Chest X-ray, PA view. Patient: 50 years old, sex F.
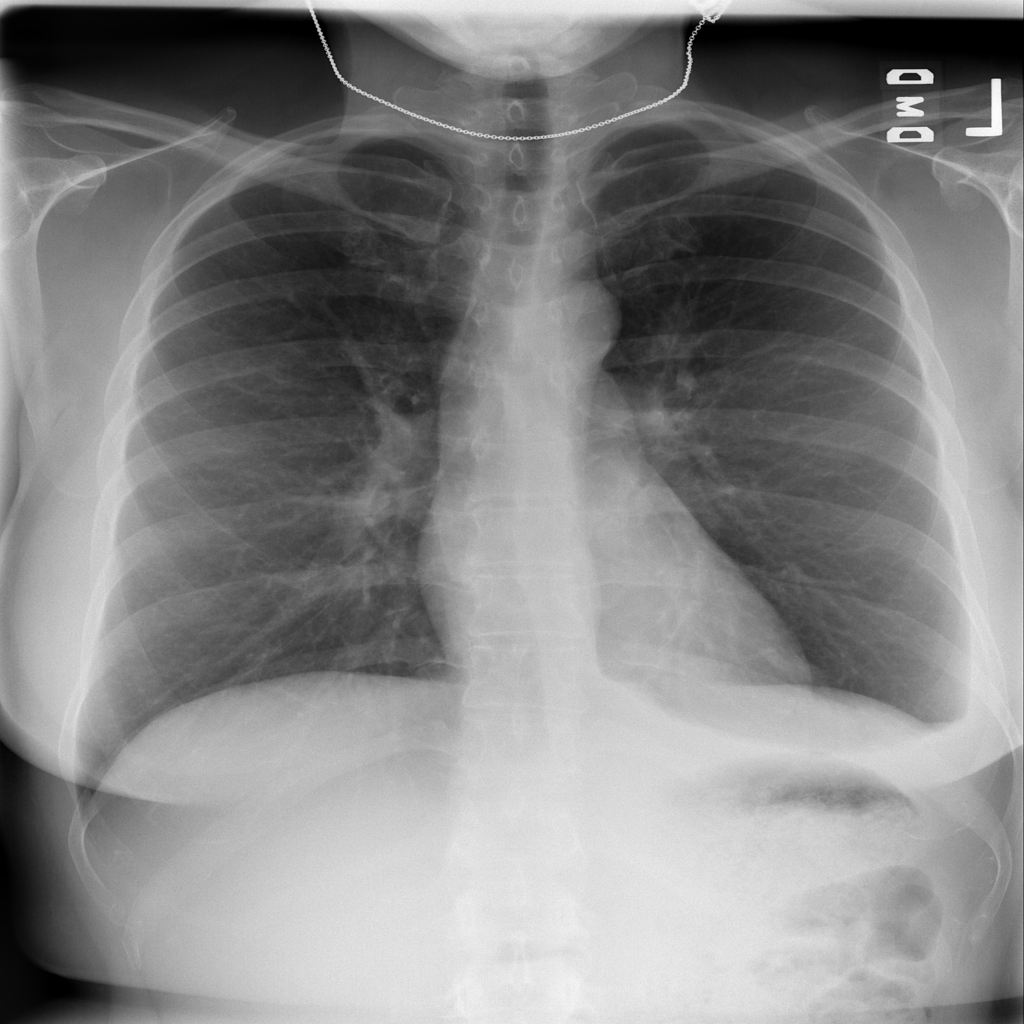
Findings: Effusion